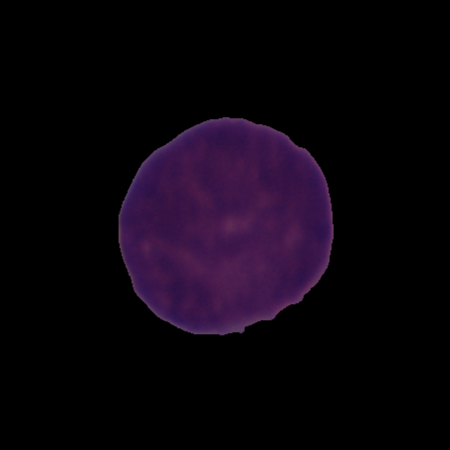
Label: cancer